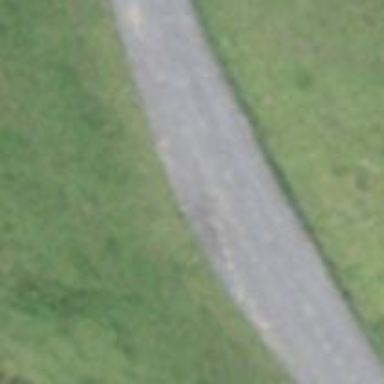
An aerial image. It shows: Passing place on the road.